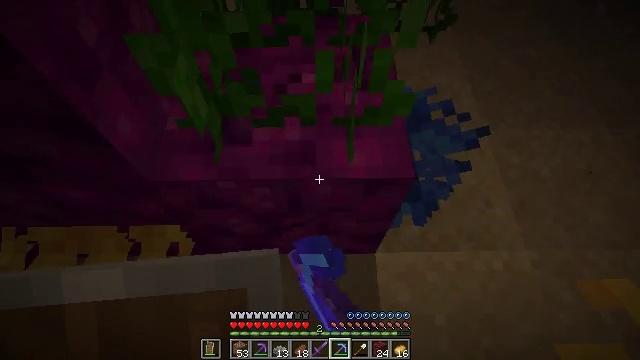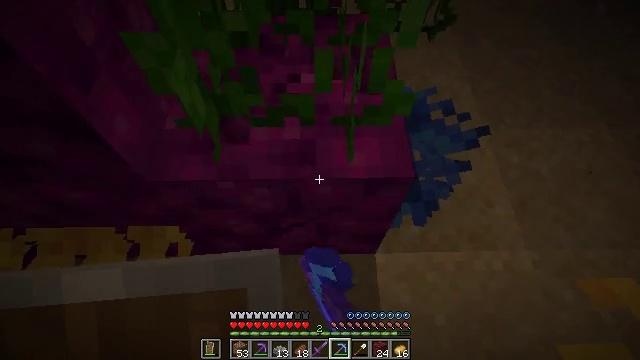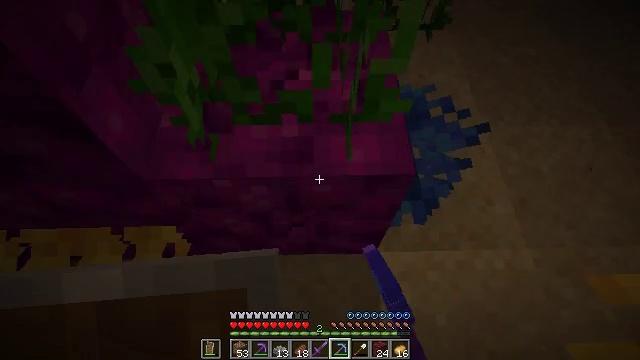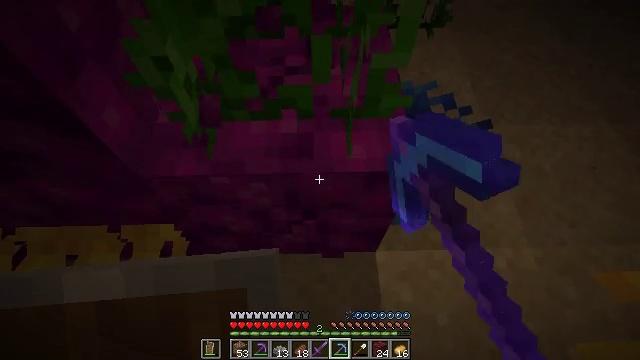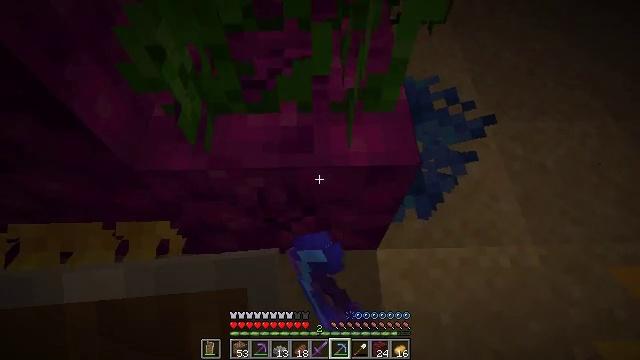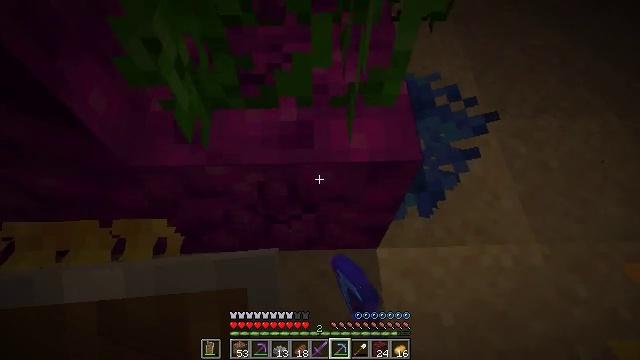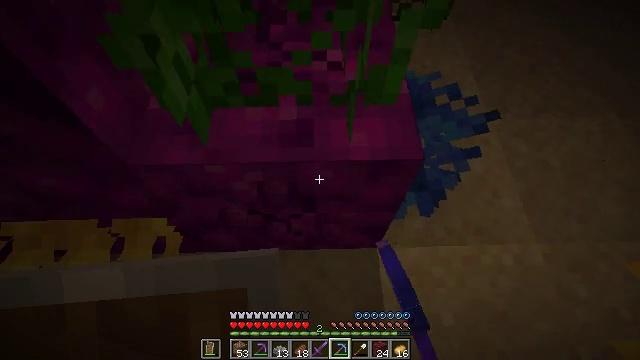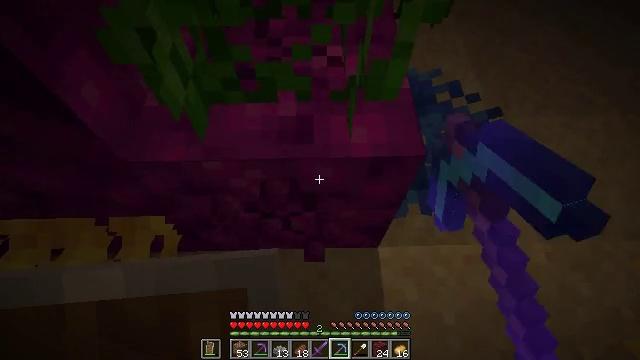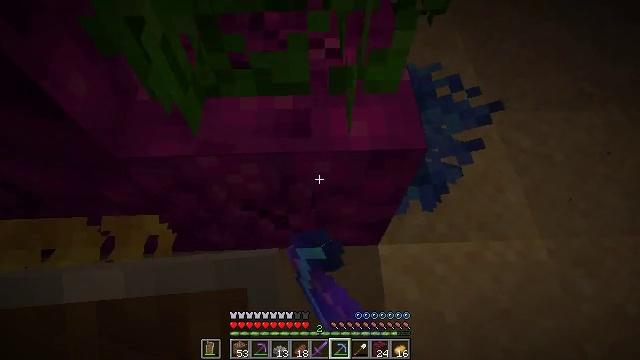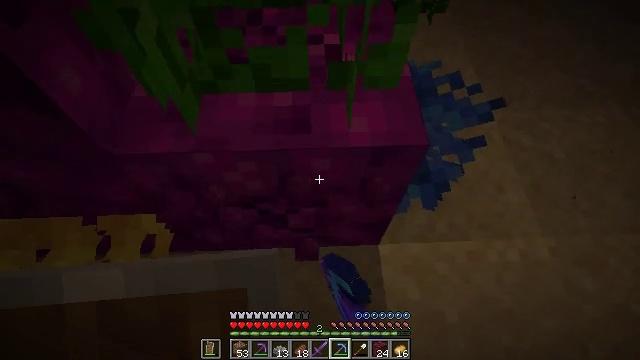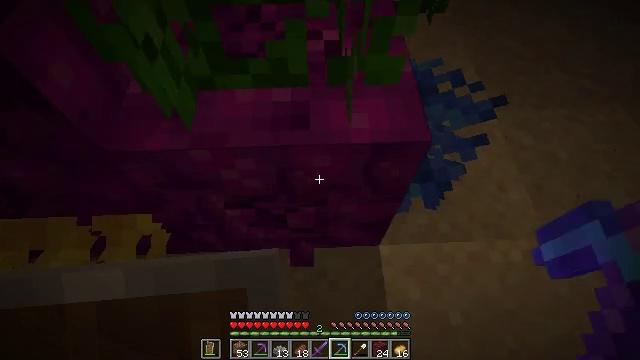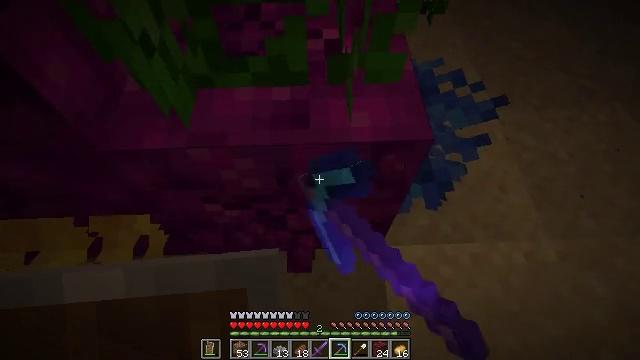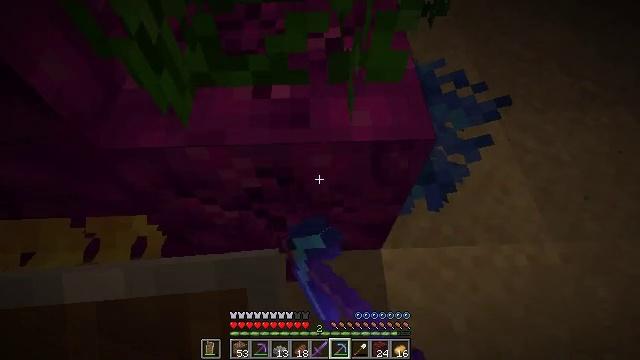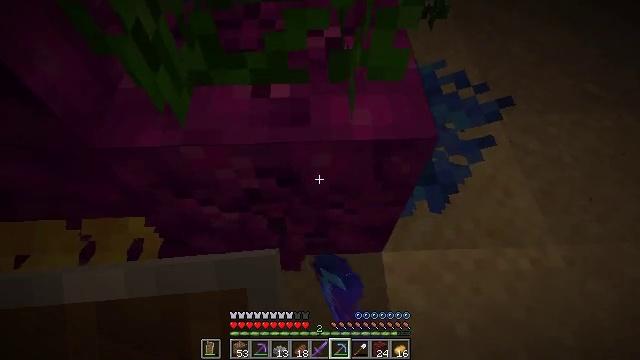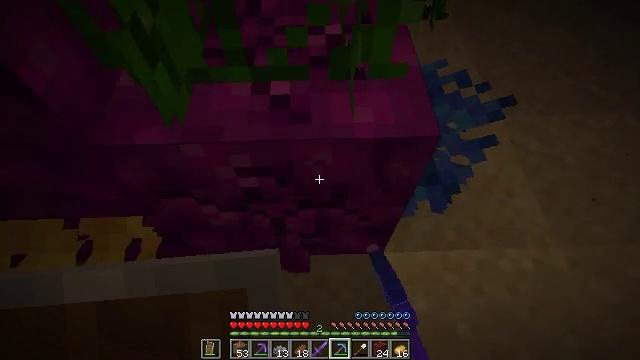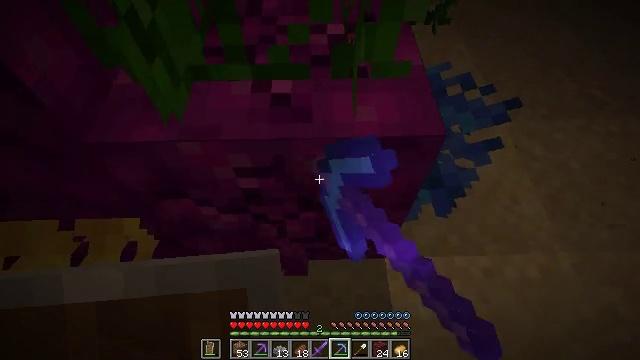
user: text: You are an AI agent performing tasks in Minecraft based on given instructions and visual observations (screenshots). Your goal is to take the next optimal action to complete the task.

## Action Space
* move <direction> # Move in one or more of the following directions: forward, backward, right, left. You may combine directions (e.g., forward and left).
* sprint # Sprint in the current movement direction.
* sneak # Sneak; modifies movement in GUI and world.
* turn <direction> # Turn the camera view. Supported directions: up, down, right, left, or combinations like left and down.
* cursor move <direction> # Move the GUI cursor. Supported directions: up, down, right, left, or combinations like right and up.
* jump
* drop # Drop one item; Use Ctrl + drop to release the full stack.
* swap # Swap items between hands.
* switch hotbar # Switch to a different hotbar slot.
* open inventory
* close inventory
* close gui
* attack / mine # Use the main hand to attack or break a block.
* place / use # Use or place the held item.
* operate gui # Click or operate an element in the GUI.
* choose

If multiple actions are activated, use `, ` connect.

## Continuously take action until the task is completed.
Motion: motion action
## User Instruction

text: mine block bubble coral block
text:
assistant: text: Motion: attack / mine
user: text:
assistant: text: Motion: attack / mine
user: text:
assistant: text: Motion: attack / mine
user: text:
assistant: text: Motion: attack / mine
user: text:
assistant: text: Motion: attack / mine
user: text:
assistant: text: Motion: attack / mine
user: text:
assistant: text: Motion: attack / mine
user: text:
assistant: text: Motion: attack / mine
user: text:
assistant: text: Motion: attack / mine
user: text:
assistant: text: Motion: attack / mine
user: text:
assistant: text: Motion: attack / mine
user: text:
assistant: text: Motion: attack / mine
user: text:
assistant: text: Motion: attack / mine
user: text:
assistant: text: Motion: attack / mine
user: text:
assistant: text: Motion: turn up, attack / mine
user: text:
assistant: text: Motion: turn up, attack / mine
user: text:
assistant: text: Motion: attack / mine
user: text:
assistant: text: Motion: attack / mine
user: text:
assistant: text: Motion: attack / mine
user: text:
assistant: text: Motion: attack / mine
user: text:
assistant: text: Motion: attack / mine
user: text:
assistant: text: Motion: attack / mine
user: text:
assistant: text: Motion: attack / mine